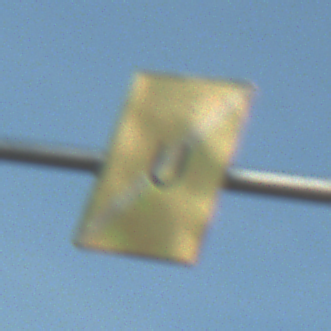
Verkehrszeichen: EndeUmleitung
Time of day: MorningAfternoon
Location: Outdoor (Suburban)
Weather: Clear
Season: NotSpecified
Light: Natural